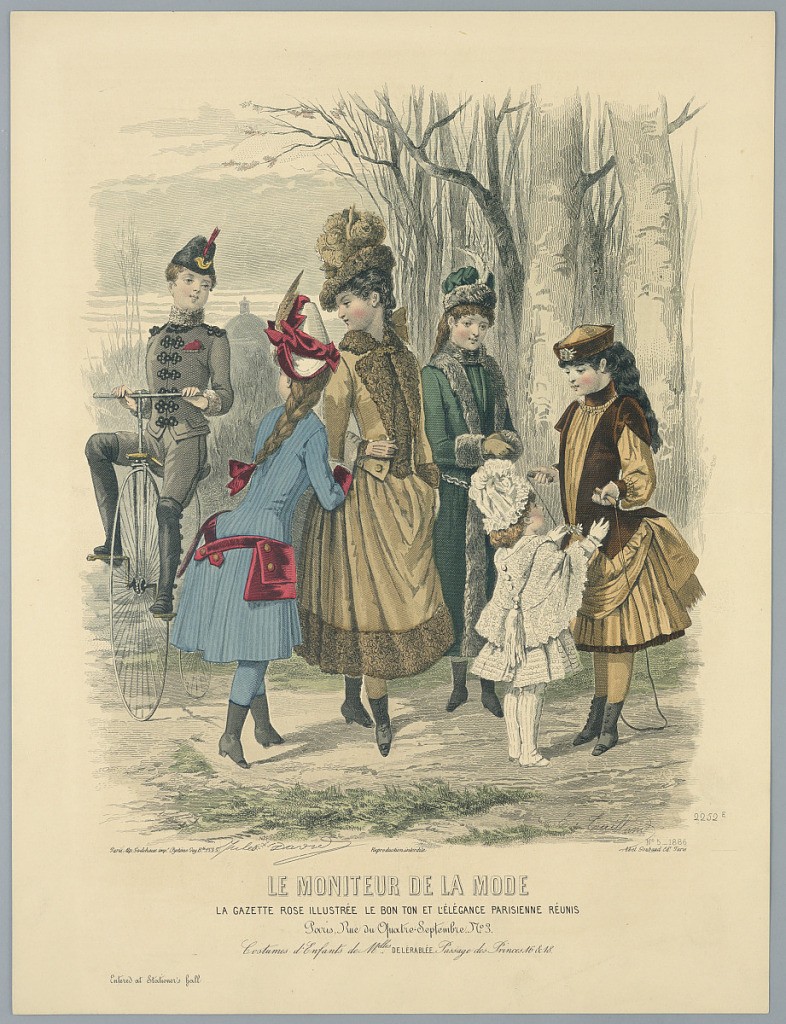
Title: Fashion Plate from "Le Moniteur de la Mode"
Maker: E. Gailland, French, active 19th c.
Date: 1886
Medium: Engraving, brush and watercolor on paper
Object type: Print
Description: Four young women, one with a jump rope, right; a young man, left, on a bicycle, and a small child in white. Trees and a building beyond. Description on verso. Artists' and publisher's names, title and date, below.